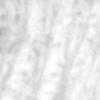
Label: no_change